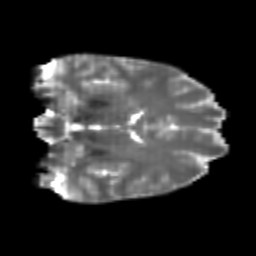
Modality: T2w
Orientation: coronal
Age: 22
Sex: female
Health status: healthy
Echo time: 0.074 s